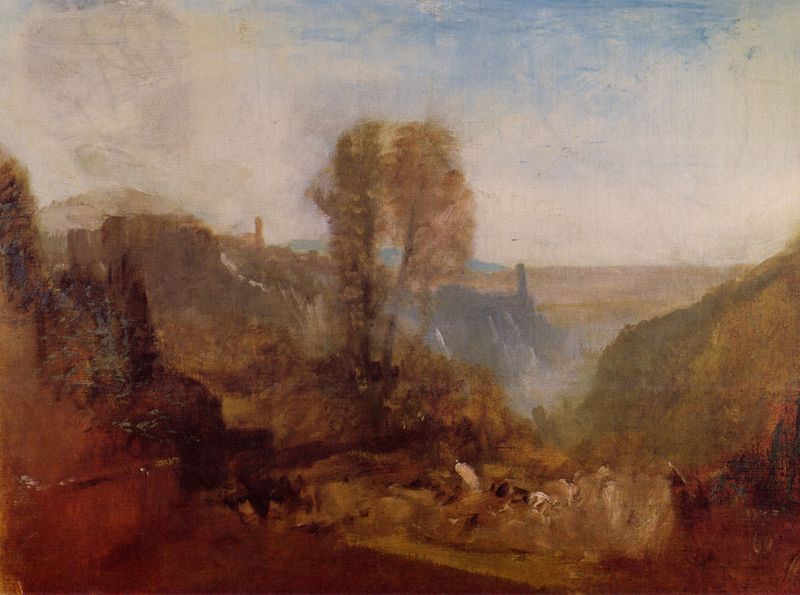
Titel: Tivoli, das Cascatelle
Künstler: William Turner
Standort: London
Institution: Tate Gallery
Schlagwörter: baum, berg, blau, blätter, felsen, gemälde, himmel, laub, mann, schatten, wasser, weiß, wolken, bäume, gelb, grün, landschaft, menschen, ocker, stadt, braun, frau, grau, licht, pastell, schwarz, skizze, gras, haus, hund, rot, tier, tiere, weg, wiese, wolke, beige, malerei, wand, signatur, öl, ebene, erde, feld, ferne, horizont, häuser, hügel, natur, weite, busch, büsche, kirche, sonne, kind, blatt, rosa, tal, wald, wasserfall, anhöhe, schornstein, turm, erdig, studie, abhang, abstrakt, berge, berghang, einschnitt, fels, felswand, gebirge, hang, dorf, dunst, farbe, nebel, violett, barun, herde, rind, schlucht, herbst, romantik, stämme, turner, duktus, grass, kühle, kirchen, ortschaft, ruine, burg, türme, festung, abgrund, kuppe, ruinen, unvollendet, karton, wärme, schranke, rotbraun, tonig, kluft, unfertig, bewaldet, toskana, burgruine, kliff, stat, wies, william, entfernung, verhangen, william turner, bäche, felsabhang, geirgslandschaft, imression, süseuropa, untermalung, häuer, z, felsenm